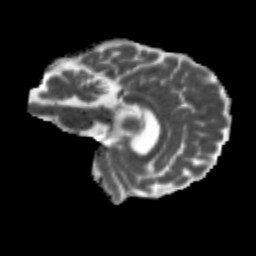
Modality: MD
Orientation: sagittal
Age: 49
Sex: male
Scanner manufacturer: siemens
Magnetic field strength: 3 T
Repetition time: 4.71 s
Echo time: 0.0906 s